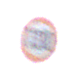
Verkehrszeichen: Geschwindigkeit130
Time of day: MorningAfternoon
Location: Outdoor (Nature)
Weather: Overcast
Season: NotSpecified
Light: Natural